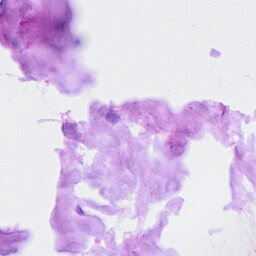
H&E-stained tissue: Ovarian